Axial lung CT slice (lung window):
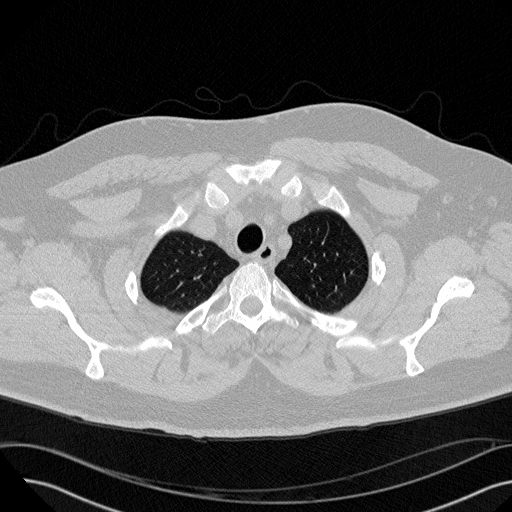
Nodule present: no